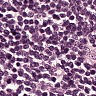
Metastatic tissue present: no